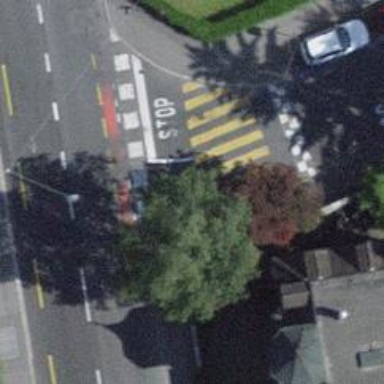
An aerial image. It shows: Kerb barrier.